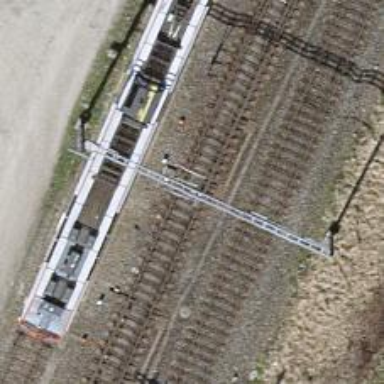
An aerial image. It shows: Railway switch.